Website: lowes
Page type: customer-info-address
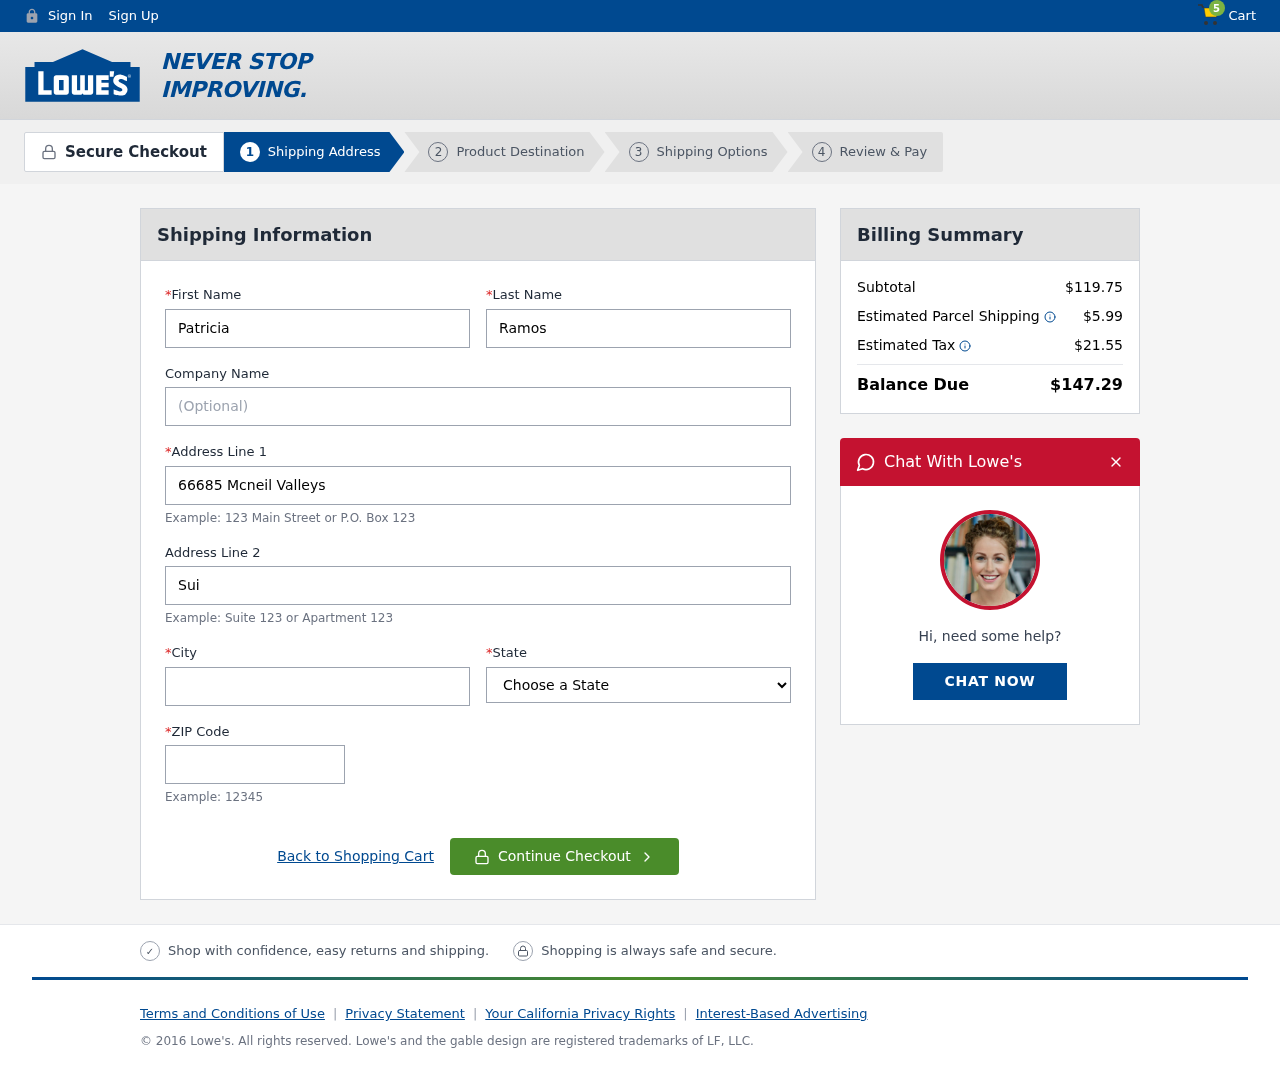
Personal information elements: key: PII_CITY
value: Andersonfurt
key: PII_FIRSTNAME
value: Patricia
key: PII_LASTNAME
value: Ramos
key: PII_POSTCODE
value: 66591
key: PII_STATE
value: Tennessee
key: PII_STREET
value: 66685 Mcneil Valleys
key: PII_STREET2
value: Suite 601
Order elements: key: ORDER_NUM_ITEMS
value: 5
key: ORDER_SUBTOTAL
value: $119.75
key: ORDER_SHIPPING_COST
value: $5.99
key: ORDER_TAX
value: $21.55
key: ORDER_TOTAL
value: $147.29